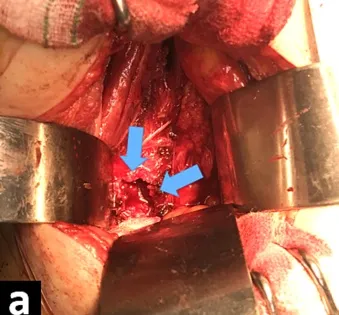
A. L2 vertebral cortex after corpectomy and resection of tumor through flank incision. Blue arrows indicate corpectomy site.
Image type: medical_photograph (other_medical_photograph)